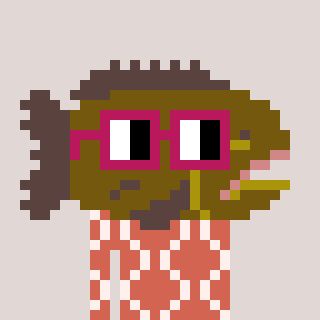
a pixel art character with square dark red glasses, a grouper-shaped head and a peachy-colored body on a warm background